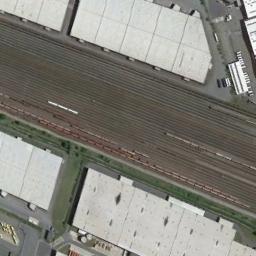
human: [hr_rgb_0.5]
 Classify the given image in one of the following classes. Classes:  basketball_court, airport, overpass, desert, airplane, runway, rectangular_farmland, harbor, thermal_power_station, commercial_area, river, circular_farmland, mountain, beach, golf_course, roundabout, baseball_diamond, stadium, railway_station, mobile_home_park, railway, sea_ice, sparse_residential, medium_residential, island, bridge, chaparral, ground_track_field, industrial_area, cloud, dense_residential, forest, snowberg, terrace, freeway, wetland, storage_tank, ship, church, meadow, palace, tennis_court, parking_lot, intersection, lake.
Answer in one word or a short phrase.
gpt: railway